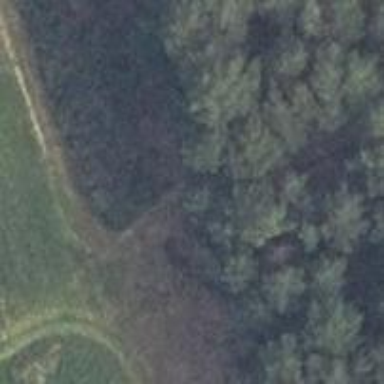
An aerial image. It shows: Hunting stand.